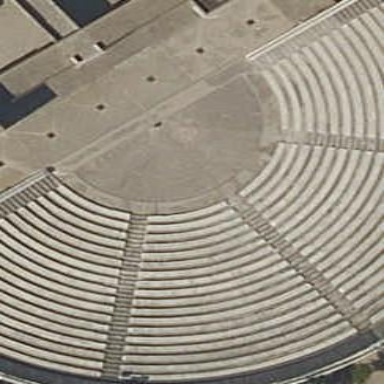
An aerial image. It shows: Theater building.